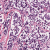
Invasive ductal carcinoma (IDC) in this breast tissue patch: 1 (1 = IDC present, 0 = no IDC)